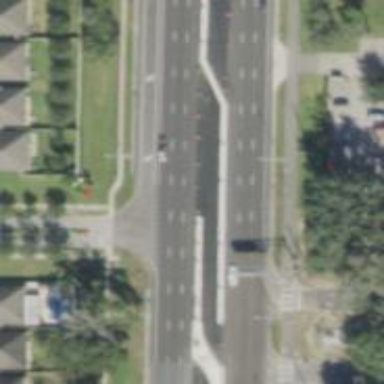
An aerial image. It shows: Primary highway with asphalt surface and dedicated cycle track.